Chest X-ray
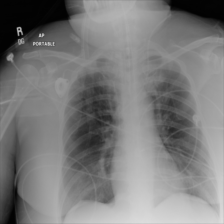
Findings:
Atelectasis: negative
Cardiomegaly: negative
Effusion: negative
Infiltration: negative
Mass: negative
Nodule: negative
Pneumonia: negative
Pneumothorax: negative
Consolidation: negative
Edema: negative
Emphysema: negative
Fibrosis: negative
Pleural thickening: negative
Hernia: negative